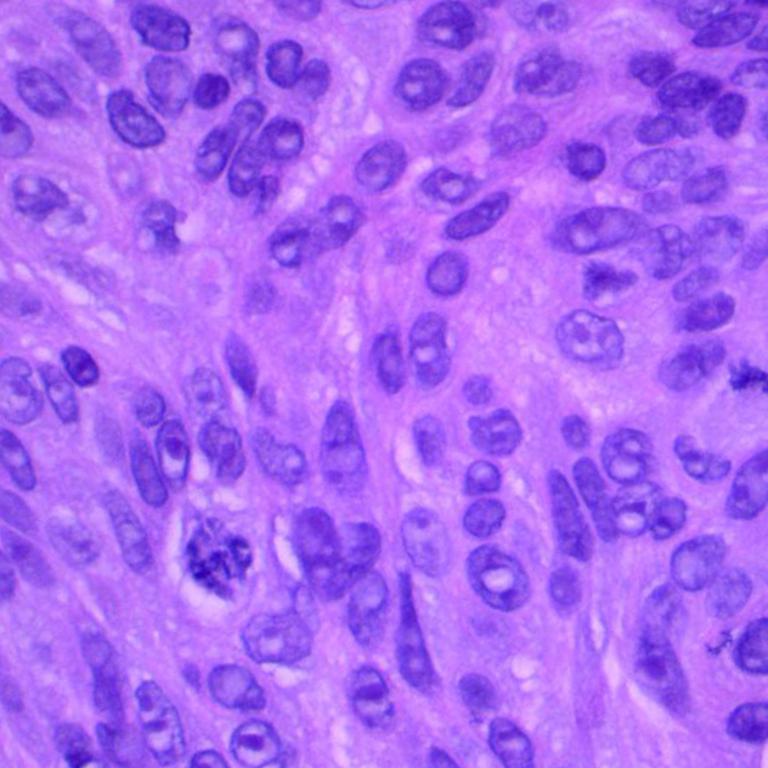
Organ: lung
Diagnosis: squamous carcinomas